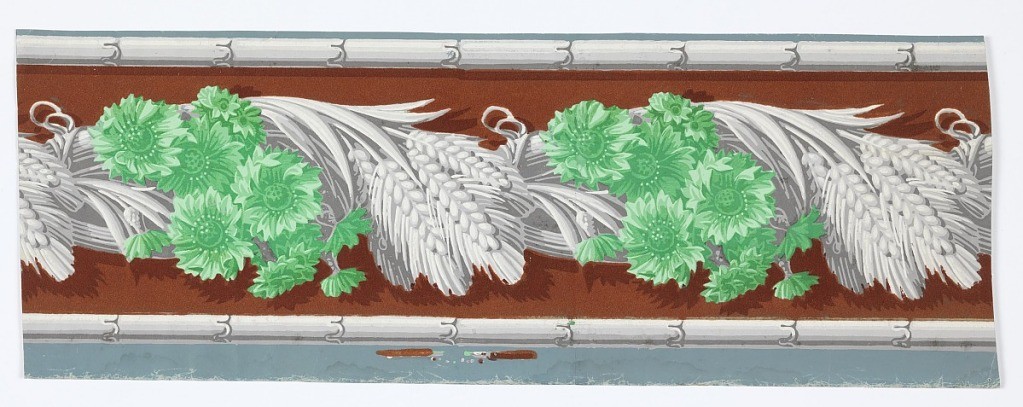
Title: Border
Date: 1825–40
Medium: Block printed on paper
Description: Band of green flowers and grisaille wheat stalks on maroon flocked ground, with bamboo-like bands along either edge.